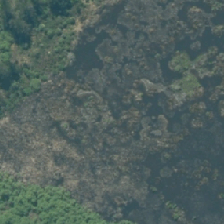
Land cover: herbaceous_freshwater_vege